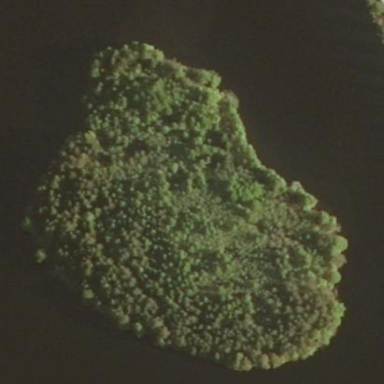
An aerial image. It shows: Island covered with woodland.